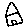
Label: house